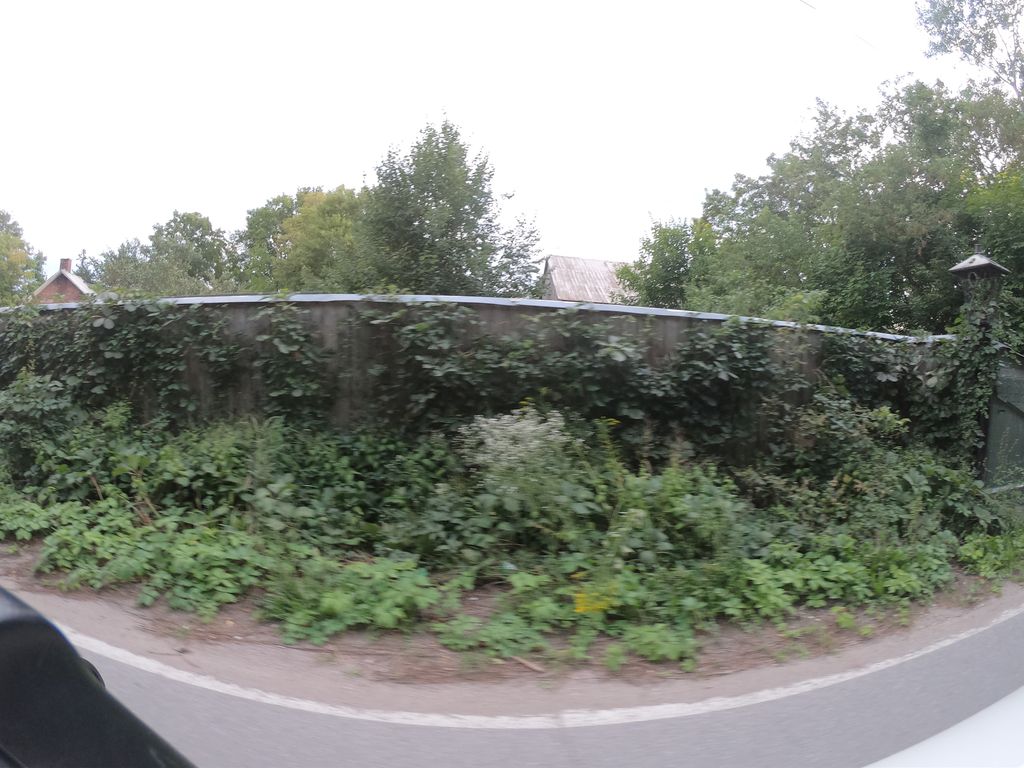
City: ottawa-gatineau